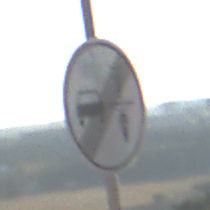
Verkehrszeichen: EndeVerbotUeberholenEinspurigeFahrzeuge
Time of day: MorningAfternoon
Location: Outdoor (Nature)
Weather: PartlyCloudy
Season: NotSpecified
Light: Natural